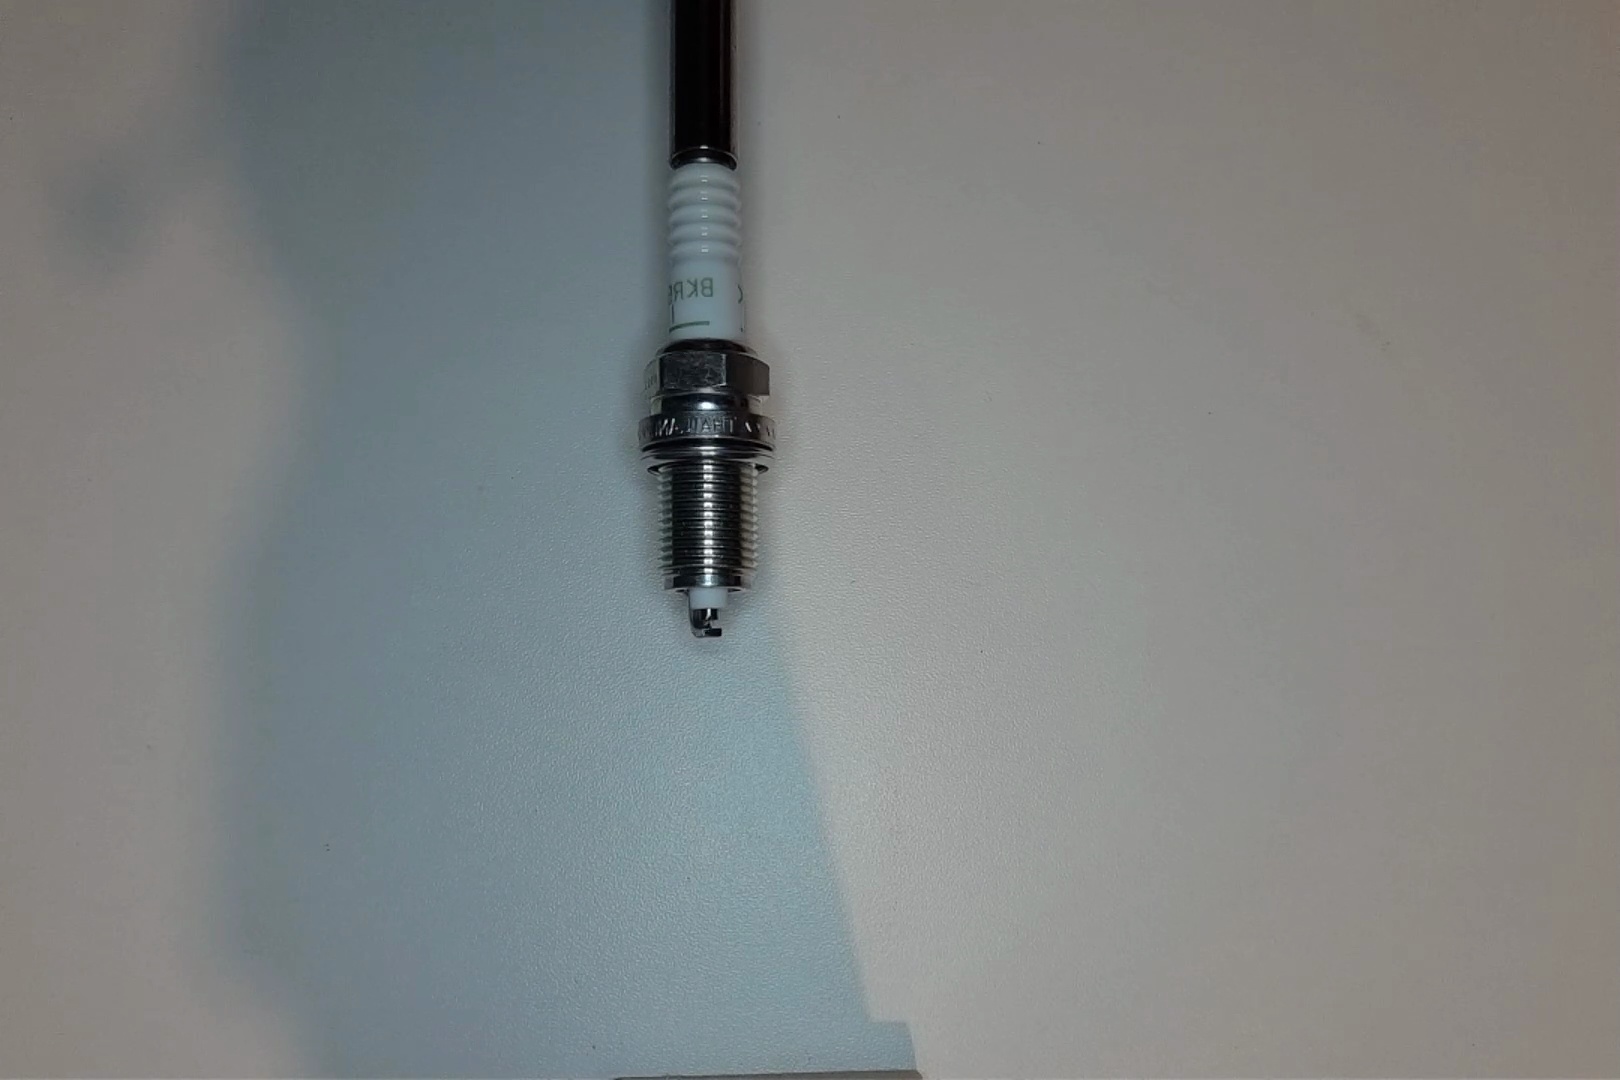
Label: normal